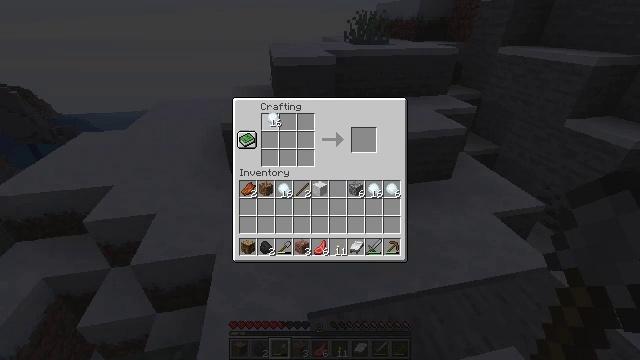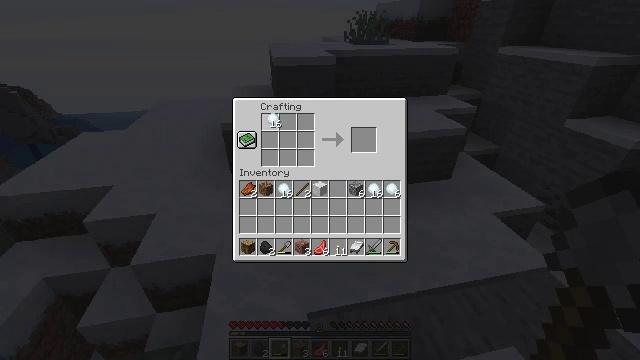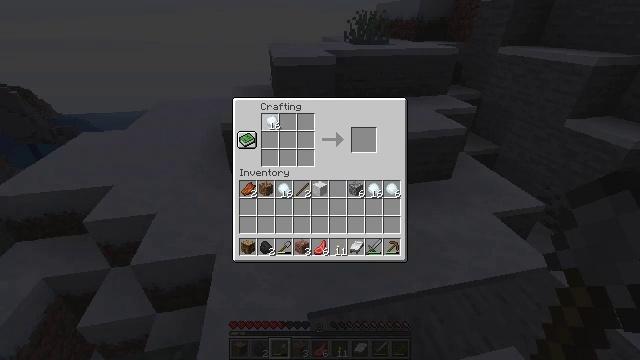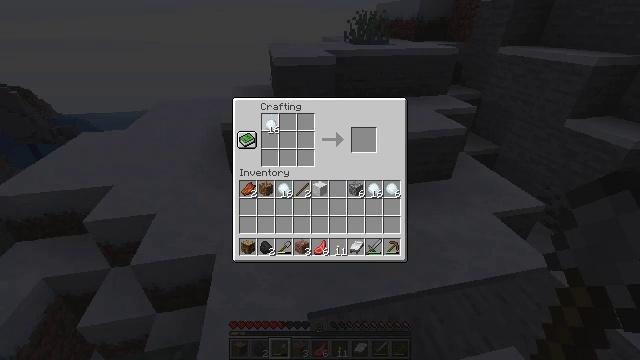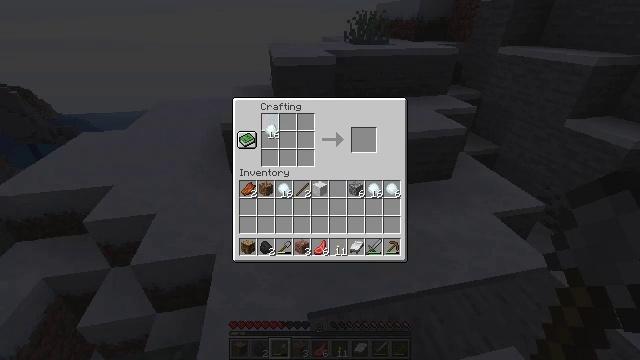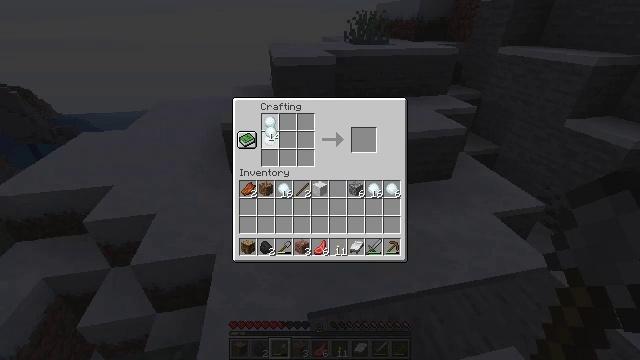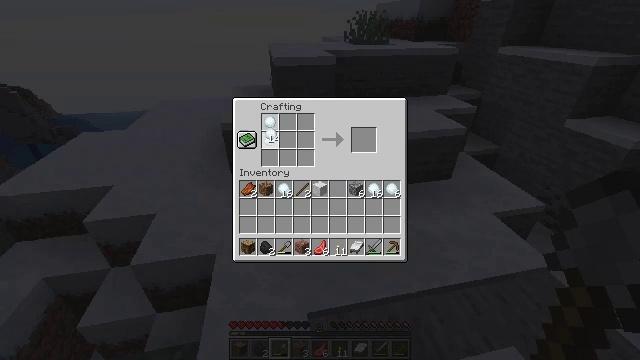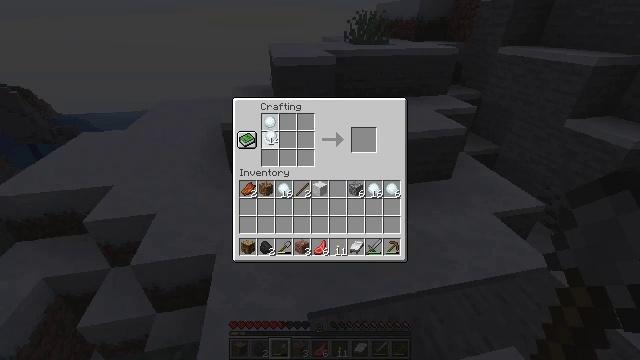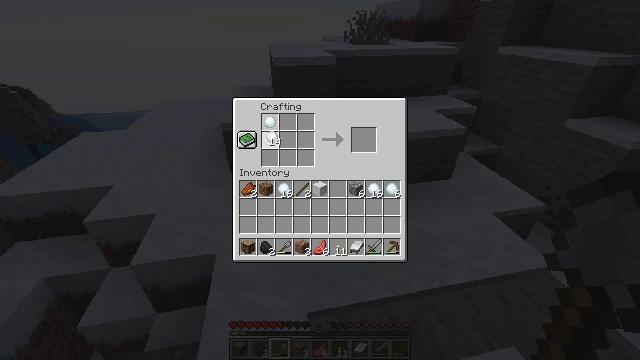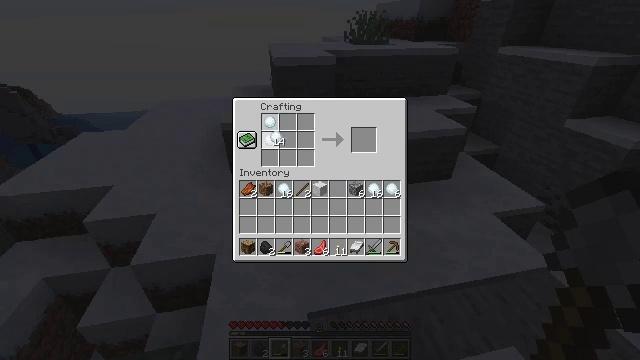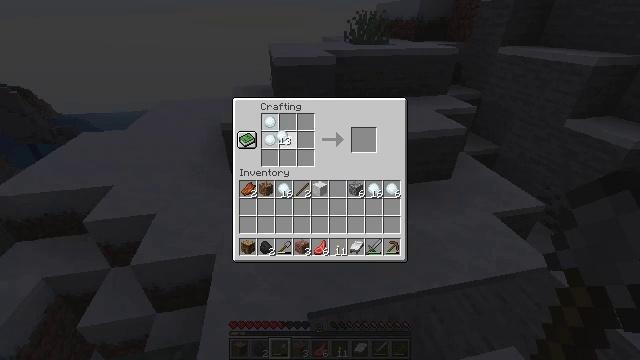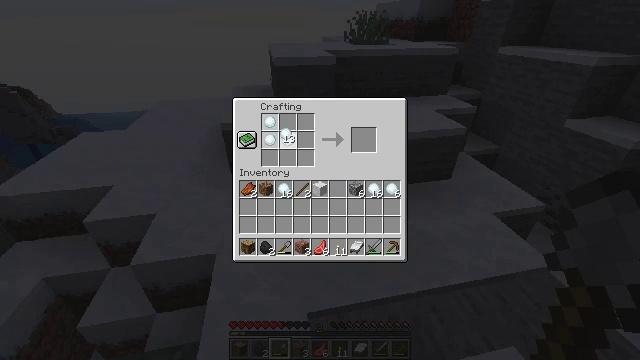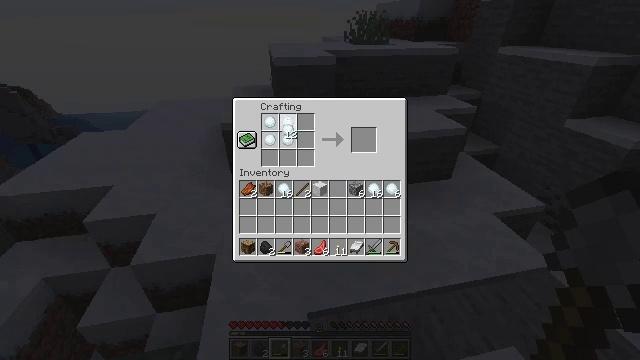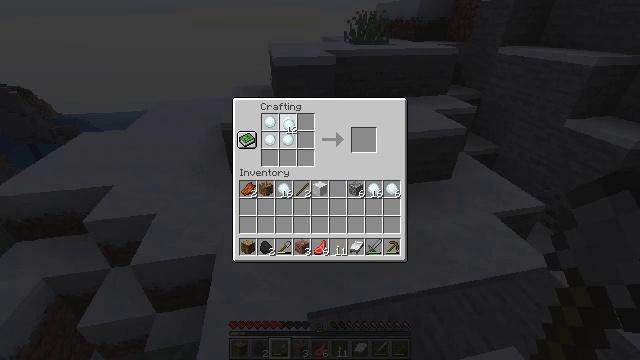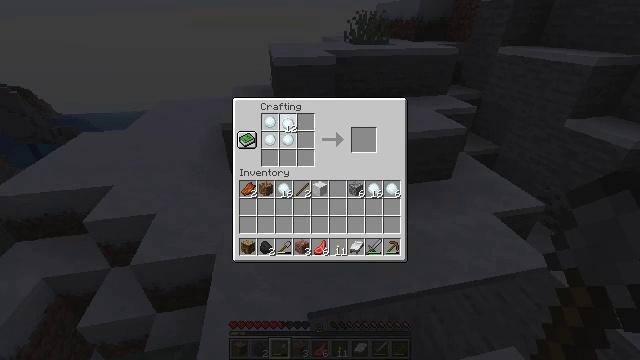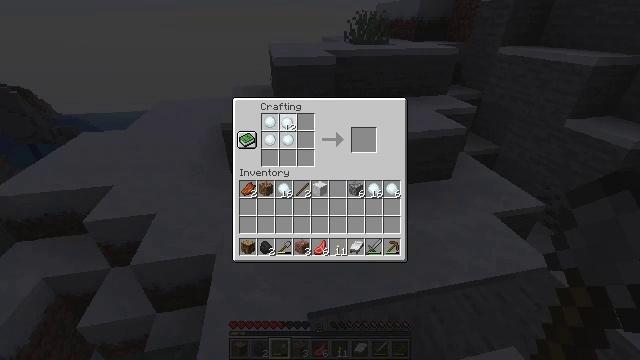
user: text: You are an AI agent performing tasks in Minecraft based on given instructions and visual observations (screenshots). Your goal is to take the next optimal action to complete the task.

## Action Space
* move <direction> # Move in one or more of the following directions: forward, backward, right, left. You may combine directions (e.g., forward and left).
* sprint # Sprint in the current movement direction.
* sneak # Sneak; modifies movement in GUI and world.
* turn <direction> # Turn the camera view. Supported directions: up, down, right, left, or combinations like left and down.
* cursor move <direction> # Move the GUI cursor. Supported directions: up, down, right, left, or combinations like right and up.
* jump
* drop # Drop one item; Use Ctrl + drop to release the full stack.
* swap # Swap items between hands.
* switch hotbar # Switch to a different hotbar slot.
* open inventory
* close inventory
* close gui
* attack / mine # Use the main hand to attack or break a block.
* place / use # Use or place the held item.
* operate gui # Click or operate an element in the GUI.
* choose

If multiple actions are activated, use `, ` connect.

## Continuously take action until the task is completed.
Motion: motion action
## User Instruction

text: Create a snow block using snowballs.
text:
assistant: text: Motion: choose
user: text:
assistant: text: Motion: choose
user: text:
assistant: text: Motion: choose
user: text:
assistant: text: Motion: choose
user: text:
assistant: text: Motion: choose
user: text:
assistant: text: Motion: choose
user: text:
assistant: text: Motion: choose
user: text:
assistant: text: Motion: choose
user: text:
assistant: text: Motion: choose
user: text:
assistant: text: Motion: choose
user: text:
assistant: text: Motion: choose
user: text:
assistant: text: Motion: choose
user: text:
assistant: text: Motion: choose
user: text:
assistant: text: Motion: choose
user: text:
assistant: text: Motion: choose
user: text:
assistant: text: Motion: choose
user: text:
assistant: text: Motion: choose
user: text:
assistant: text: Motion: no_op
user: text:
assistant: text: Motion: no_op
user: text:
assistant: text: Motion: no_op
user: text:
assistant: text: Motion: no_op
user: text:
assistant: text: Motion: no_op
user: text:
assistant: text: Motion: no_op
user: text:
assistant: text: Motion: no_op
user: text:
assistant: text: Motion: no_op
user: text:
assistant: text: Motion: no_op
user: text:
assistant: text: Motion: no_op
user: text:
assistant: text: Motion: no_op
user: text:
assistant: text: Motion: no_op
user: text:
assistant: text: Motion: no_op